Interaction volume radius: 5 \u00c5
Interaction volume height: 40 \u00c5
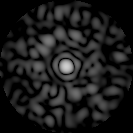
Disorder parameter: 0.8316